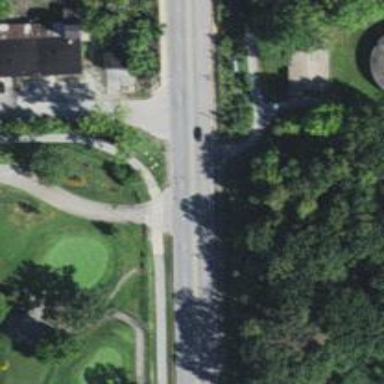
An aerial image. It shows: Uncontrolled crossing on cycleway.